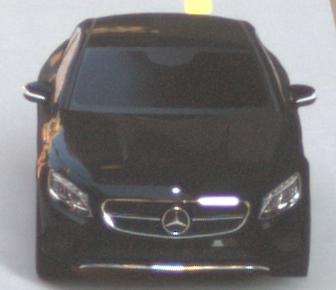
Make: Mercedes-Benz
Model: S 400 Coupé
Detailed model: S-Class (217) Coupé
Model produced from: 2015/10
Model produced until: 2017/09
Doors: 2
Color: black
Road condition: dry road
Daytime: morning or afternoon
Contrast: medium contrast